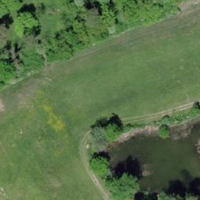
EUNIS habitat code: 24
Species observed at this site:
Anthericum ramosum